Field crop: maize
Growth stage: 2
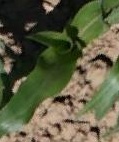
Species: maize